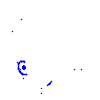
Particle: kaon